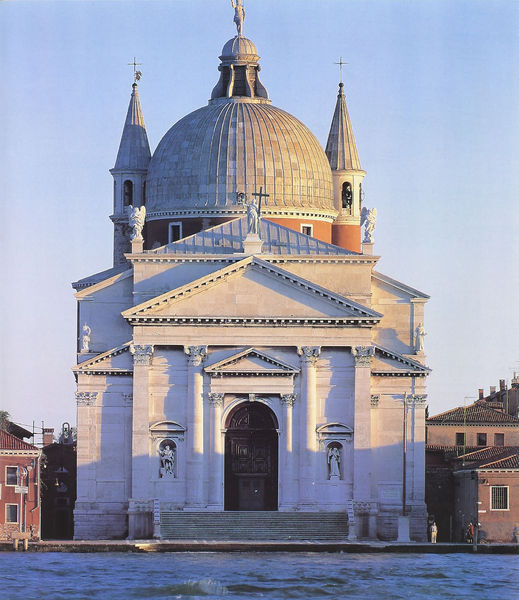
Titel: Il Redentore
Künstler: Andrea Palladio
Standort: Venedig, Il Redentore (EU - I - Venetien)
Schlagwörter: blau, himmel, schatten, weiß, dreieck, stadt, abend, fenster, frankreich, laterne, licht, schwarz, straße, säulen, tür, dach, gebäude, haus, rot, leute, architektur, stein, bild, häuser, kirche, renaissance, engel, fassade, fassaden, italien, venedig, dächer, giebel, figuren, rundbogen, kuppel, treppe, symmetrie, tor, foto, fotografie, bögen, eingang, außen, kreuz, moschee, religion, türme, dom, kathedrale, portal, skulpturen, kreuze, statuen, portikus, nischen, aedikula, palladio, spitzdach, mantua, tol, san andrea